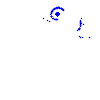
Particle: kaon